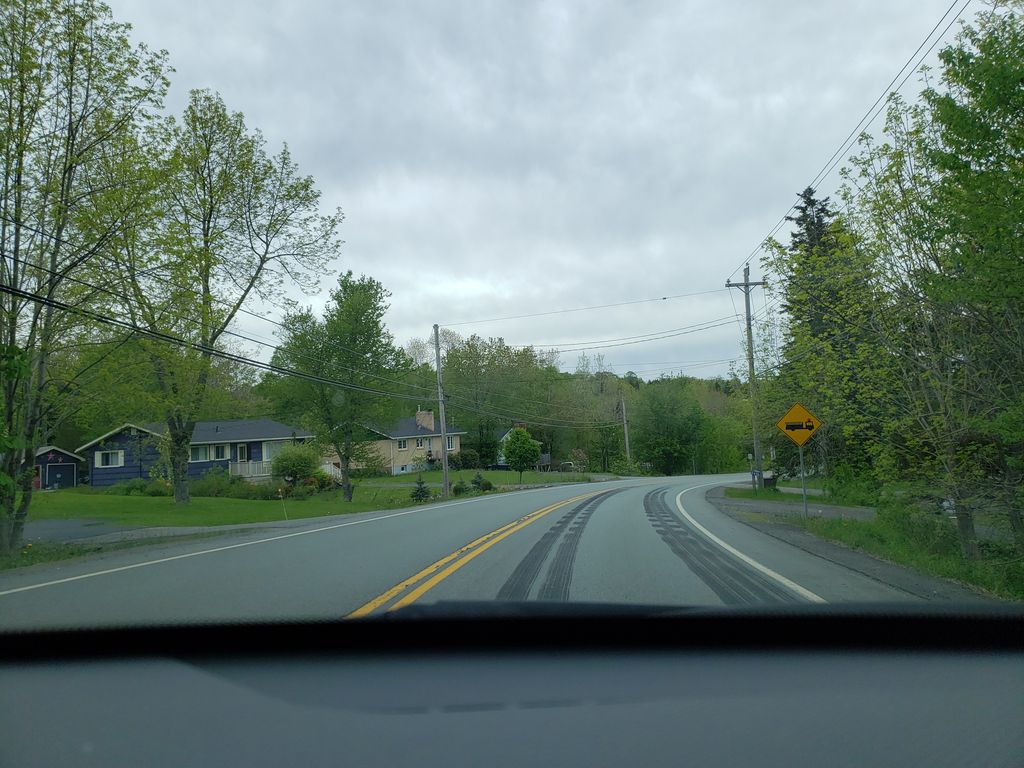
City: halifax